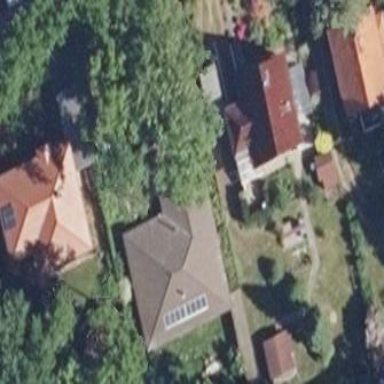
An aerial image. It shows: Simple house.